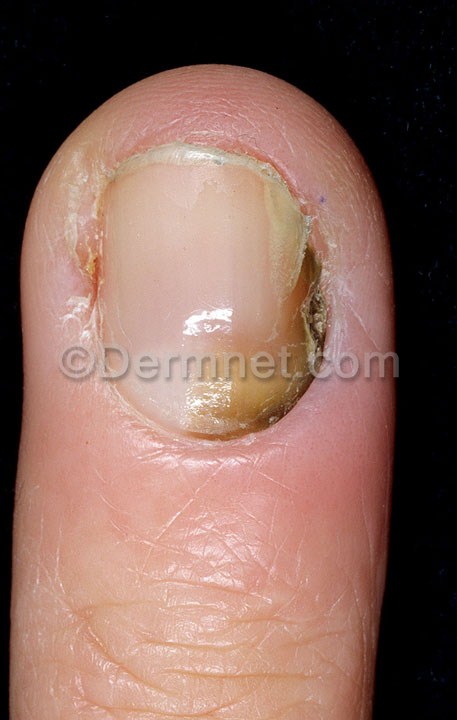
Disease: Nail Fungus and other Nail Disease